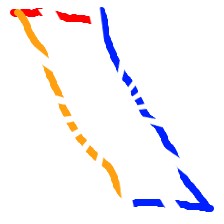
Shape: parallelogram